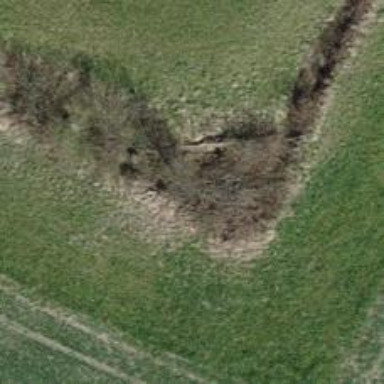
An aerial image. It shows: Ditch serving as waterway.